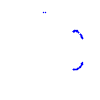
Particle: proton